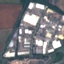
Label: Industrial